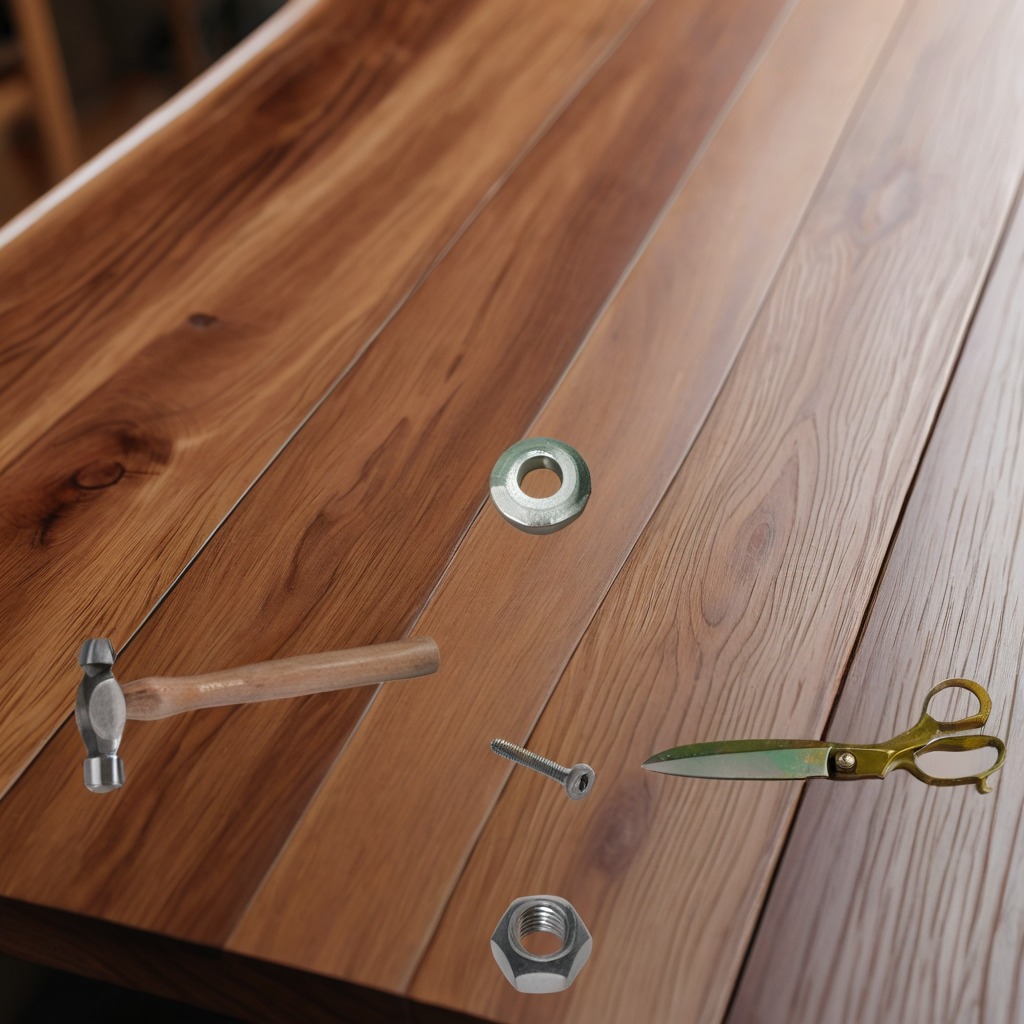
A flat metal washer, a metal machine screw, a hammer, a metal nut, and a pair of scissors are lying on a wooden table in a carpentry studio.